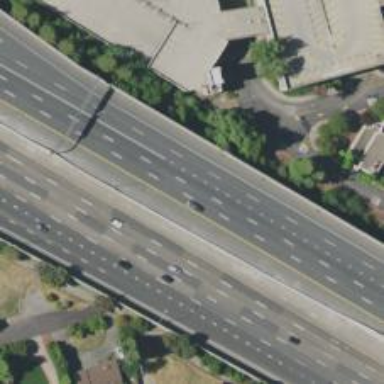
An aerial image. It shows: Motorway junction.